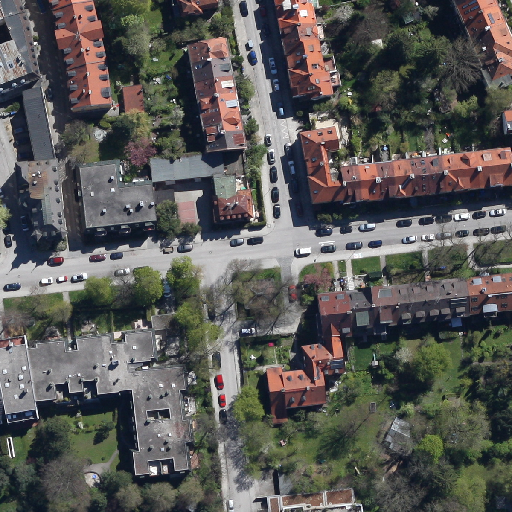
Referring expression: car